Question: I am currently on a robotics team for my high school and my objective is to use our kinect to detect the balls in this year's game by using simplecv and openkinect. I am currently stuck on an issue that my mentors and I cannot seem to resolve. What the code does is it takes a live-depth map feed from the kinect and binarizes it, once it has done that it looks for blobs and tries to find the circular blobs. Finally it draws a circle over the circular blob. The issue is the code is able to find blobs no problem, but it's not able to find the circular ones. I am at a dead end and am hoping someone in the community will be able to please help me. Thank you, here's the code and an image of what is seen
'''
from SimpleCV import *
cam = Kinect()
display = SimpleCV.Display()
while display.isNotDone():
depth = cam.getDepth().flipHorizontal()
img2 = cam.getImage().flipHorizontal()
filtered = depth.stretch(200,255)
segmented = filtered.binarize(200)
blobs = segmented.findBlobs()
if blobs:
circles = blobs.filter([b.isCircle() for b in blobs])
if circles:
img2.drawCircle((circles[-1].x, circles[-1].y), circles[-1].radius(),SimpleCV.Color.RED,3)
img2.drawText("FOUND A BALL", 50,50,color=Color.RED,fontsize=48)
img2.sideBySide(segmented).show()
'''

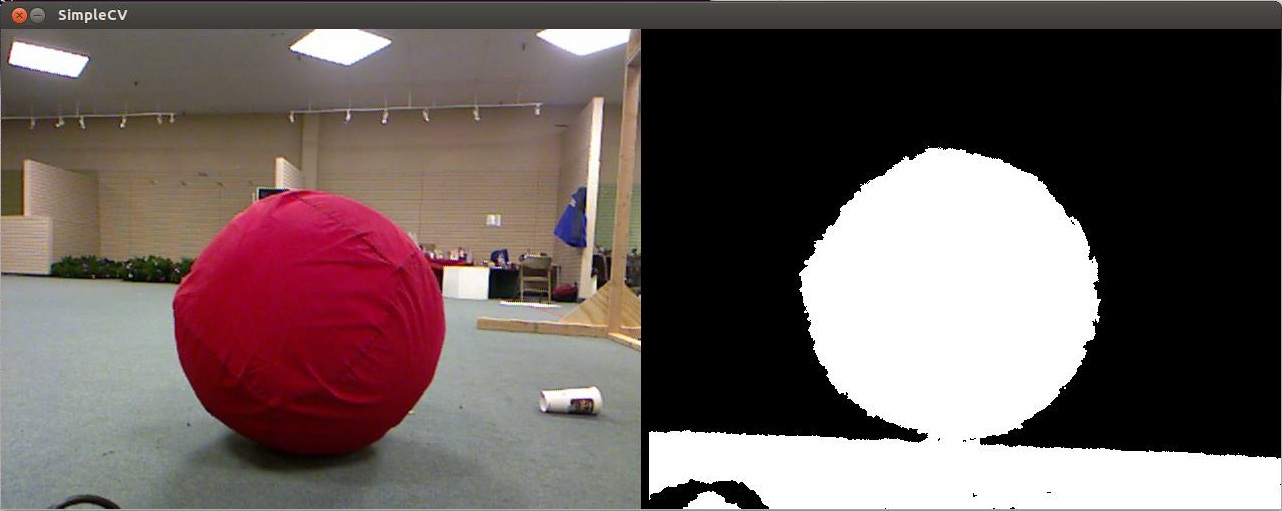
Answer: I have solved the problem, here is the new version of the code that works. Sorry, no screen cap this time.
'''
import SimpleCV
from SimpleCV import *
display = SimpleCV.Display()
cam = Kinect()
normaldisplay = True
while display.isNotDone():
if display.mouseRight:
normaldisplay = not(normaldisplay)
print "Display Mode:", "Normal" if normaldisplay else "Segmented"
img = cam.getDepth().flipHorizontal()
img2 = cam.getImage().flipHorizontal()
dist = img.colorDistance(SimpleCV.Color.BLACK).dilate(2)
segmented = dist.stretch(200,255)
binar = segmented.binarize(200)
erode = binar.erode(2)
blobs = erode.findBlobs()
if blobs:
circles = blobs.filter([b.isCircle(0.2) for b in blobs])
if circles:
img.drawCircle((circles[-1].x, circles[-1].y), circles[-1].radius(),SimpleCV.Color.BLUE,3)
if normaldisplay:
img.show()
else:
segmented.show()
'''